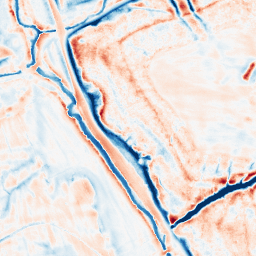
Category: edge_preserving
Decomposition family: bilateral
Decomposition parameters: d: 21
sigma_color: 75
sigma_space: 25
Upsampling method: bspline
Upsampling parameters: scale: 8
Upsampling scale: 8